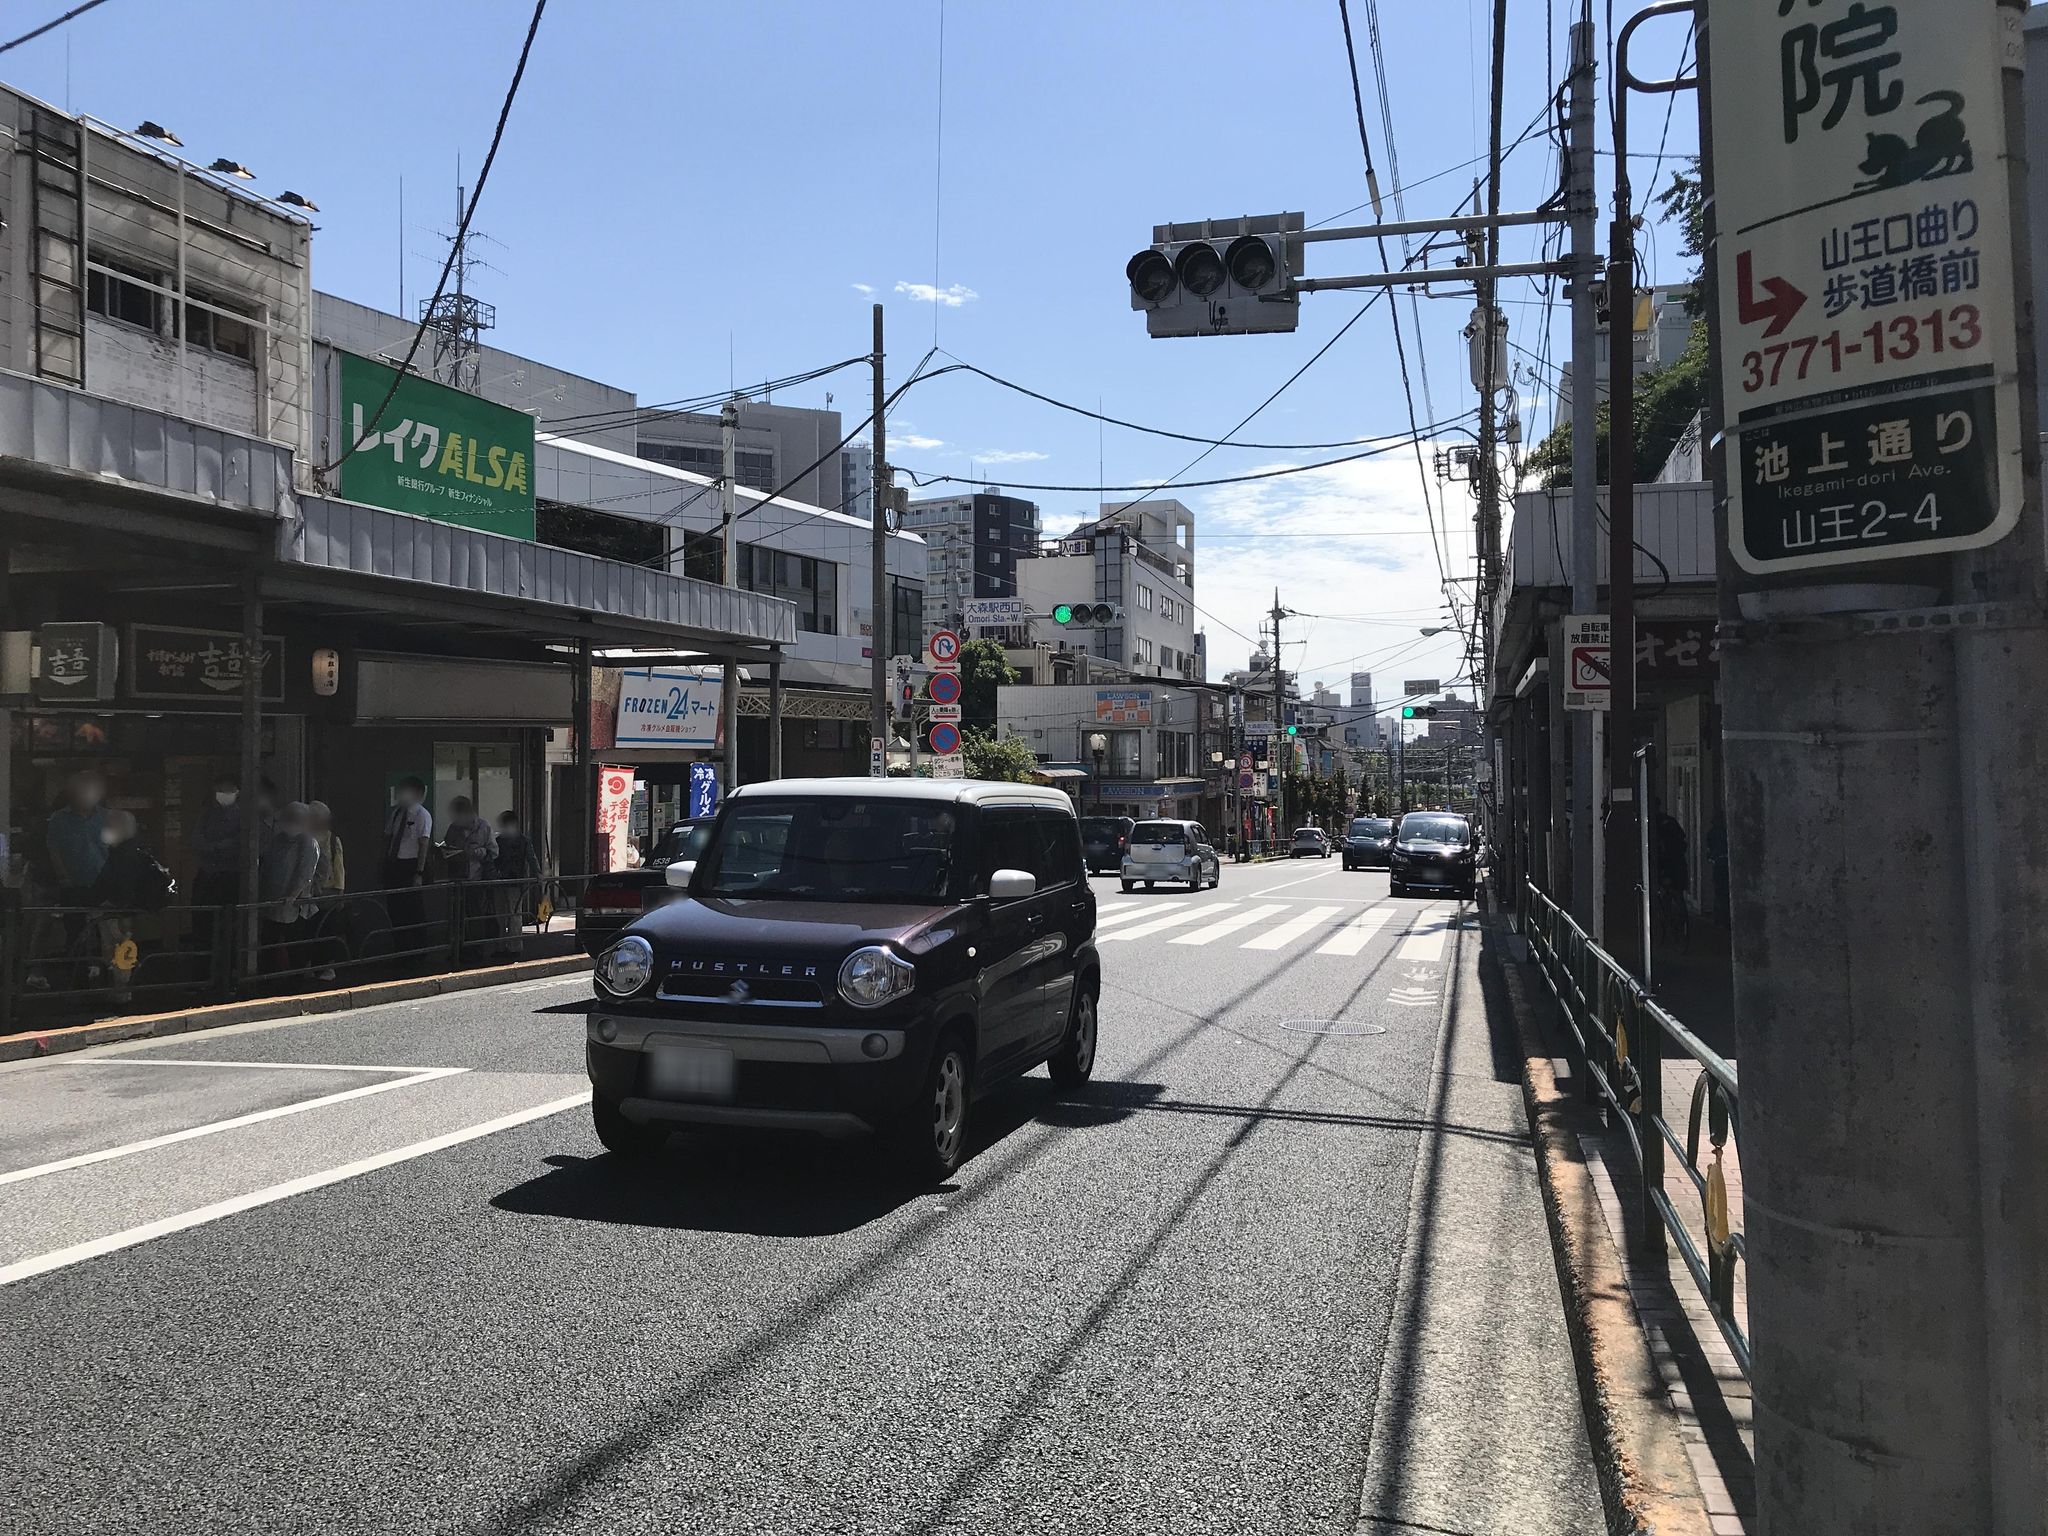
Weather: clear
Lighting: day
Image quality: good
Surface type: railway
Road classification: footway
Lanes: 2
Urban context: urban centre
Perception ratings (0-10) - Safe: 1.03, Lively: 4.75, Beautiful: 1.19, Boring: 1.71, Depressing: 4.99, Wealthy: 1.42